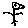
Label: bird